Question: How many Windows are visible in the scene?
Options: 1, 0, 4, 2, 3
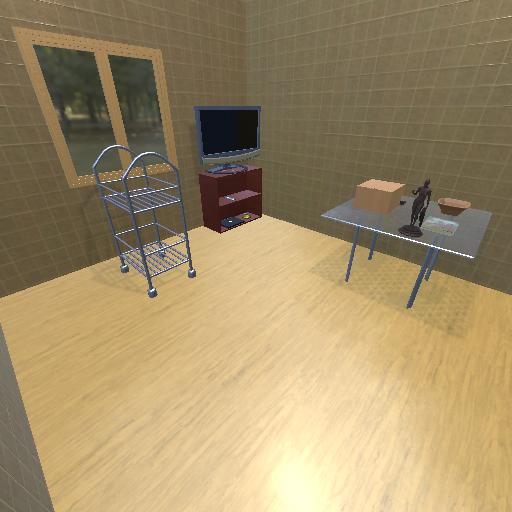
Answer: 1